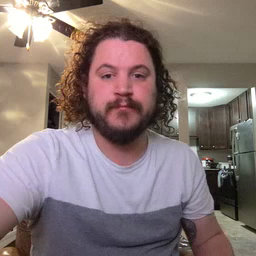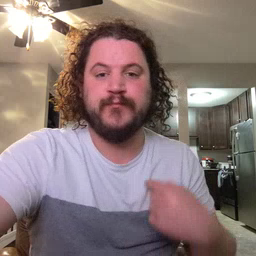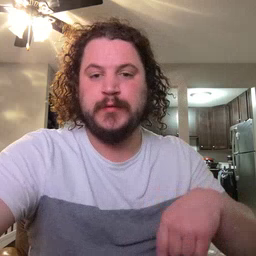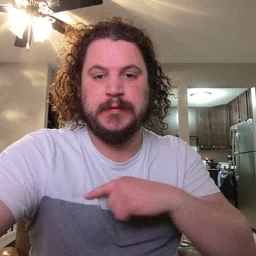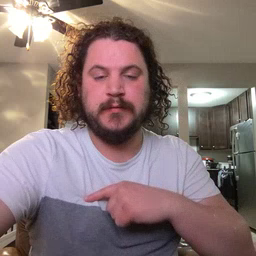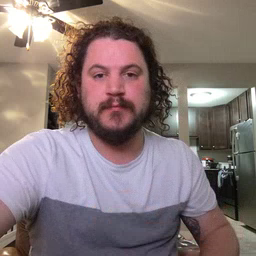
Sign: weus